Question: Source code for app: <URL>
It works on gh-pages... kind of (<URL>
Problems:
1. When going to this, https://shardul-shah.github.io/first-angular-app/ , the URL automatically changes to https://shardul-shah.github.io/first-angular-app/first-angular-app/
2. Refresh of https://shardul-shah.github.io/first-angular-app/first-angular-app/ (or any refresh for that matter on any route) leads to white, empty screen.
3. The app works when I click "my store" in https://shardul-shah.github.io/first-angular-app/first-angular-app/ , but not without that.
I saw the JS console, and I see I am getting problems with the route as well. I can see there are problems with the routing, but I can't for the life of me figure out how to fix it. I already tried 4 times to rebuild and reserve using ng and ng's gh-pages command line utility, but it didn't fix it. My inexperience with Angular and routing in it is hurting.
Can anyone please tell me how to fix this routing so the app behaves like normal and works from <URL> ?
FYI, it works on stackblitz, where I originally worked on the app:
<URL>
Thanks!

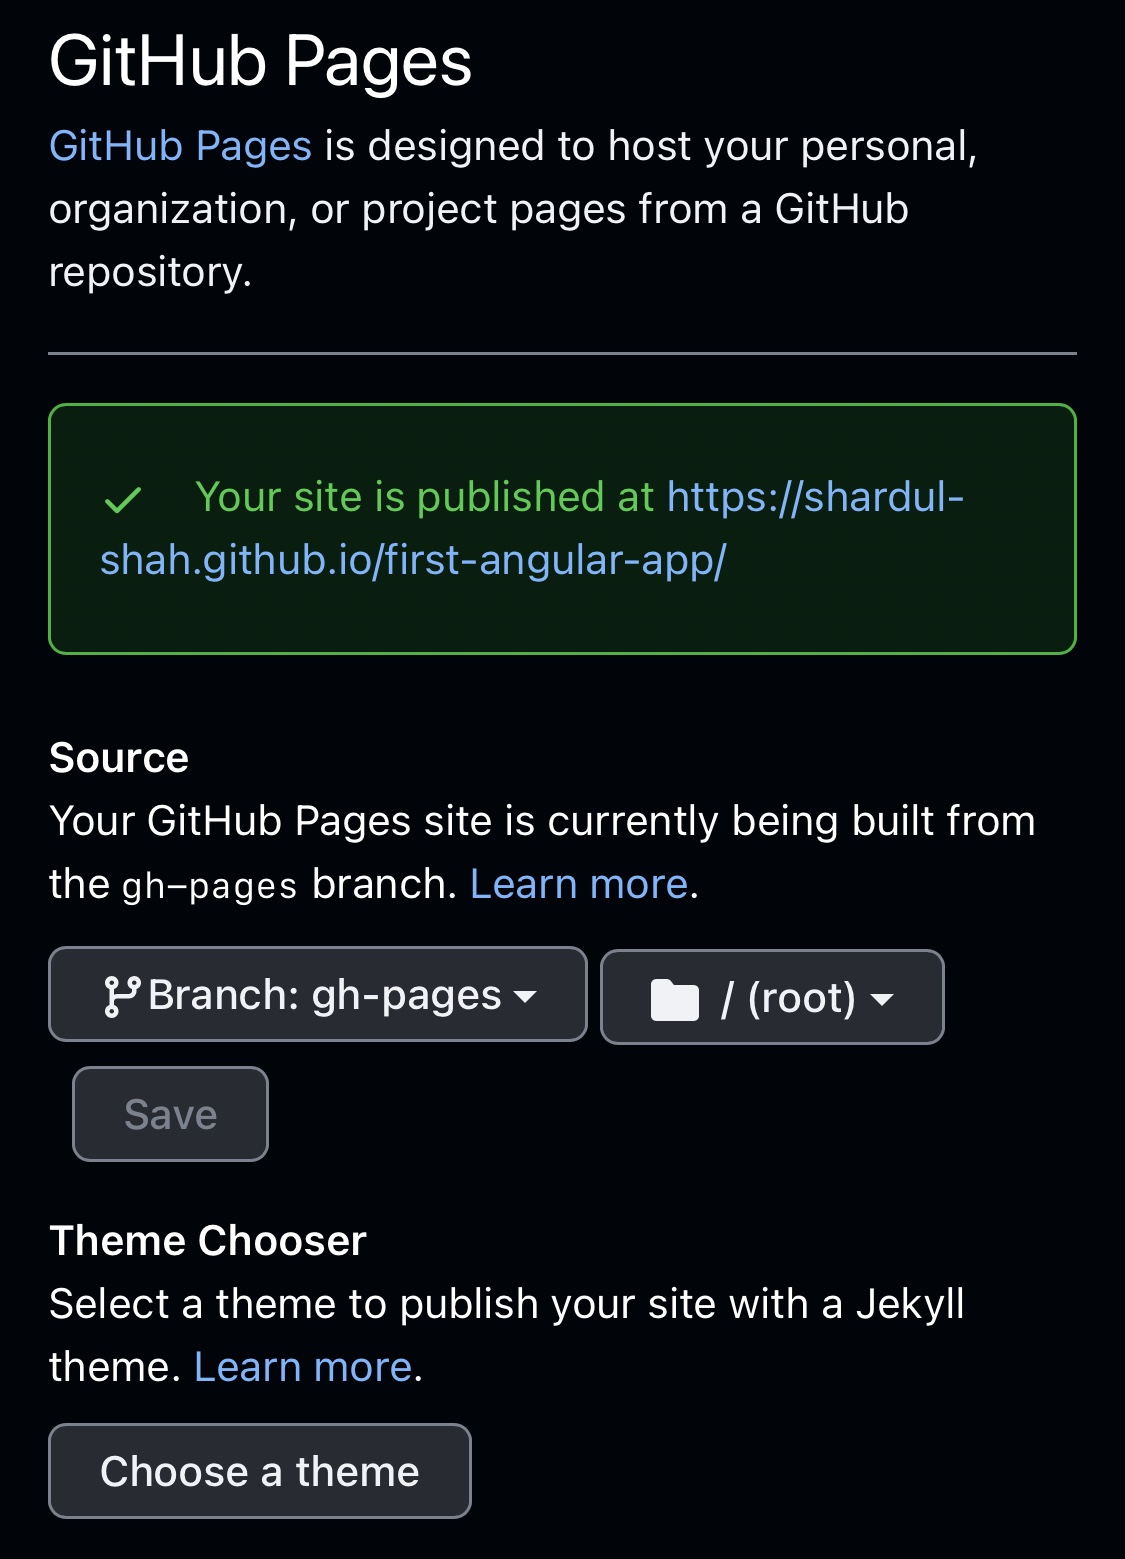
Answer: ## Solutions : Solution for 1st problem :
1. You might add one more folder in src/index.html in base. that's why it is load all routes after this url. (check screenshot) [Use ./ in base instead of github folder or anything else]
<URL>
## Solution for 2nd Problem :
1. Refresh on any routes gets page blank white screen. it's because of you are not using useHashStretegy in your angular.
2. You have to use useHash stretegy in your angular application like : RouterModule.forRoot(routes, { useHash: true })
In your case like this :
'''
RouterModule.forRoot([
{ path: '', component: ProductListComponent },
{ path: 'products/:productId', component: ProductDetailsComponent },
{ path: 'cart', component: CartComponent },
{ path: 'shipping', component: ShippingComponent }
], { useHash: true })
'''
If you don't want Hash(#) in your url, then you have to setup '.htaccess' file that can redirect(Rewrite URL) all request into angular build's index.html file. but that is not allows by github so you have to use dedicated server for that. More info about rewrite rule is here : <URL>
More info about it on this link : <URL>
## solution for 3rd problem
I hope so if your first two problem will fix then third will be automatically fixed.
## Note:
I have also setup this kind of page on github using angular. you can checkout my code and repo. form this package : <URL>